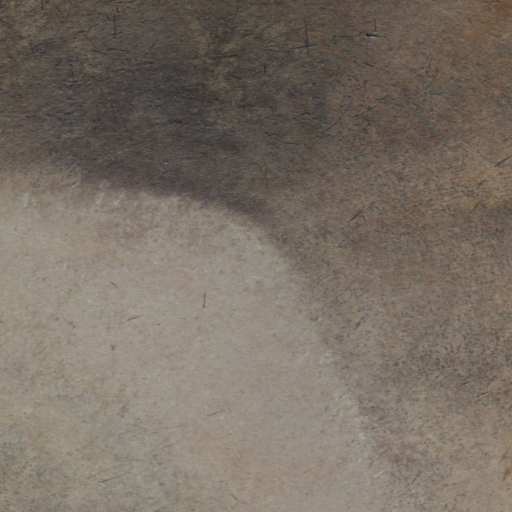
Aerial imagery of mountain in Arizona named Cabin Flat Hill containing only shrub